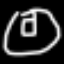
Label: donut